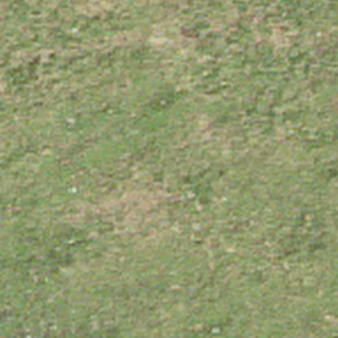
Label: other